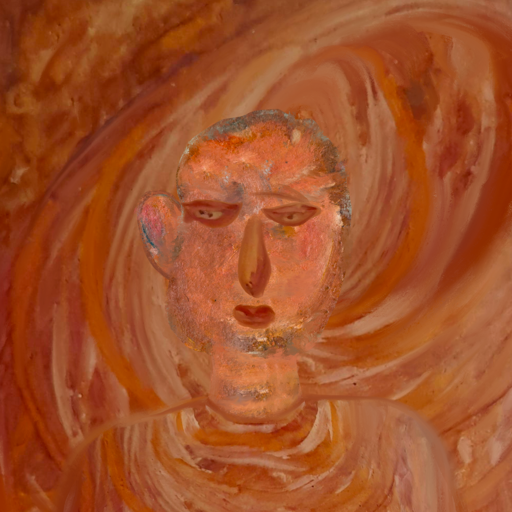
Background: Pious_Lady, Head And Neck Front: Boggyland, Face Front: Pious_Lady, Bust: Pious_Lady, Hair Front: Blank, Head Accessory: Blank, Second Necklace: Blank, Necklace: Blank, Baby: Blank